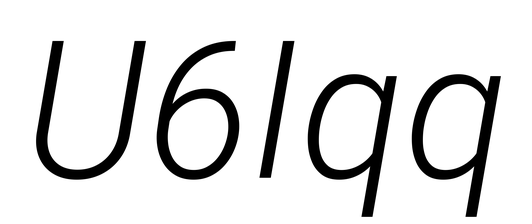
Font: Roboto-Italic_Light_Italic